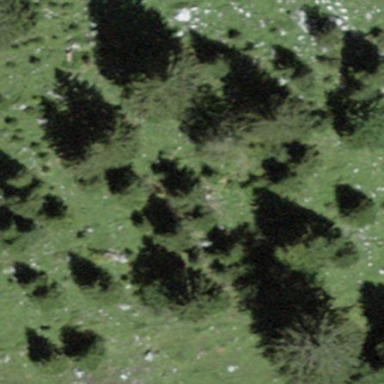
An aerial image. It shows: Beautiful woodland area.